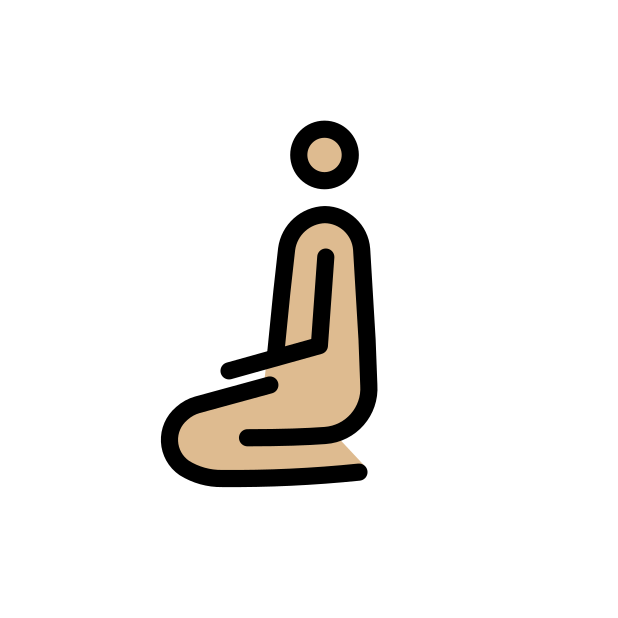
man kneeling: medium-light skin tone